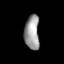
Tissue: prostate
Cell type: Fibroblasts
Senescence score: 0.7007
Nuclear area (px): 500
Mean DAPI intensity: 154.828